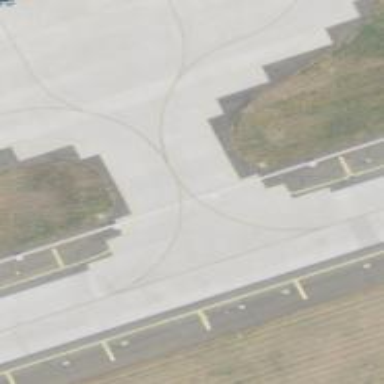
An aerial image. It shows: View of taxiway at the airport.